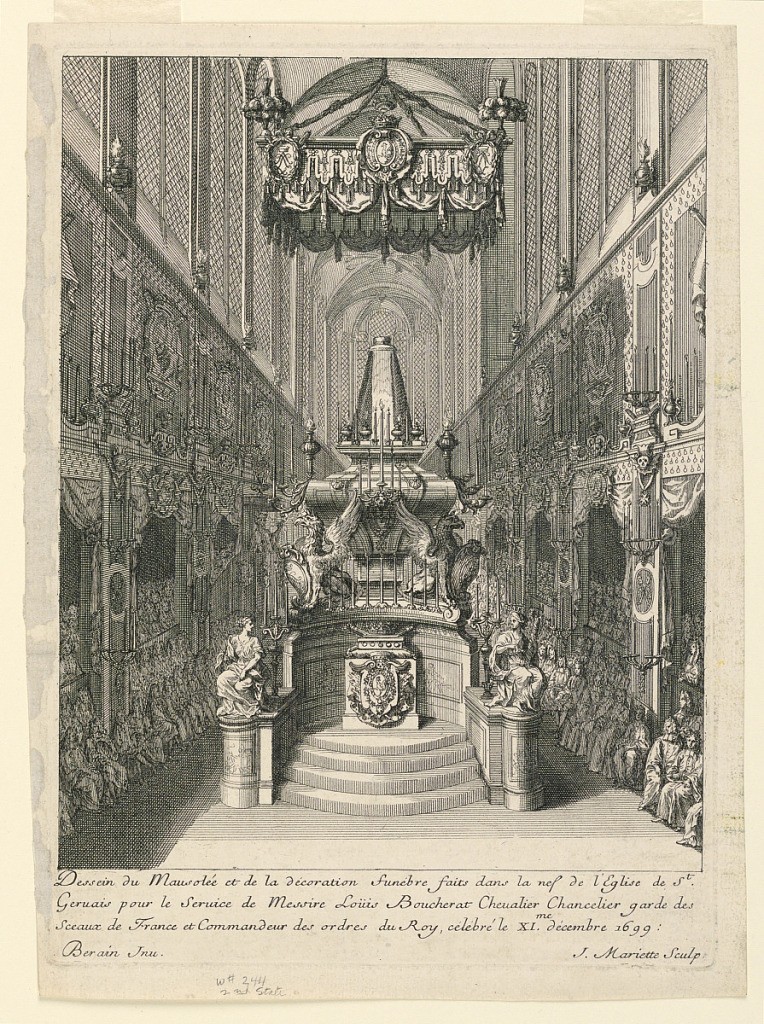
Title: Catafalque of Louis Boucherat, Second State, St. Gervais, Paris
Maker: Jean Berain, the elder, French, 1640-1711
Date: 1699
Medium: Engraving in black ink on paper
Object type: Print
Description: Vertical rectangle. The catafalque is shown on a high platform, with a balduchin over it. Crowds of mourners to left and right. Below, artists' names.